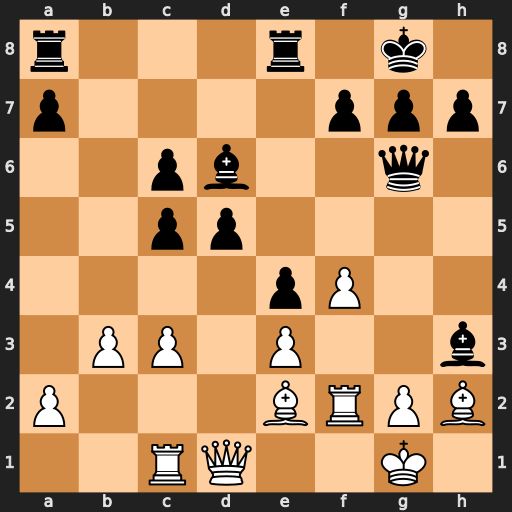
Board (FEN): r3r1k1/p4ppp/2pb2q1/2pp4/4pP2/1PP1P2b/P3BRPB/2RQ2K1
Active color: w
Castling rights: -
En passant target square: -
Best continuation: Bh5 Qe6 gxh3